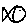
Label: fish